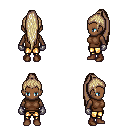
a pixel art fantasy rpg character, female body template, human, dark skin, brown sleeveless shirt, gold greaves, white blonde extra-long topknot hairstyle, metal gloves, brown shoes, four views (front, back, left, right), 2x2 character sprite sheet, small pixel art, hard edges, no anti-aliasing